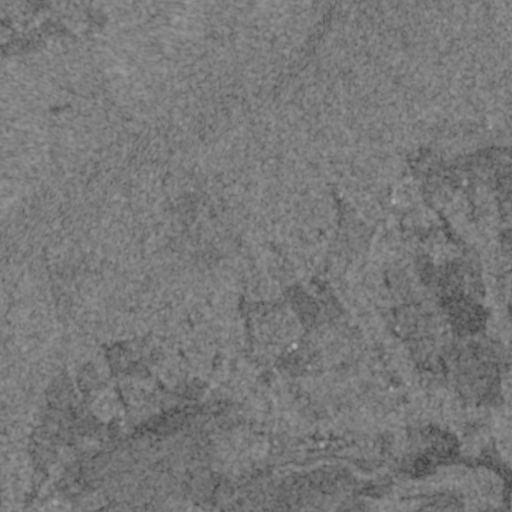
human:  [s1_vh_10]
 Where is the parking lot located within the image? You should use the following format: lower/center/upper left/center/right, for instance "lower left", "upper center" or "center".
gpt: The parking lot is located in the upper center of the image.
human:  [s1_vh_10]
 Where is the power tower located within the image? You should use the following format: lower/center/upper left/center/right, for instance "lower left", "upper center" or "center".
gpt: The power tower is located in the lower of the image.
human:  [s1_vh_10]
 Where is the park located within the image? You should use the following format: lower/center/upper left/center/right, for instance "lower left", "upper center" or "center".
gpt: There is no park in the image.

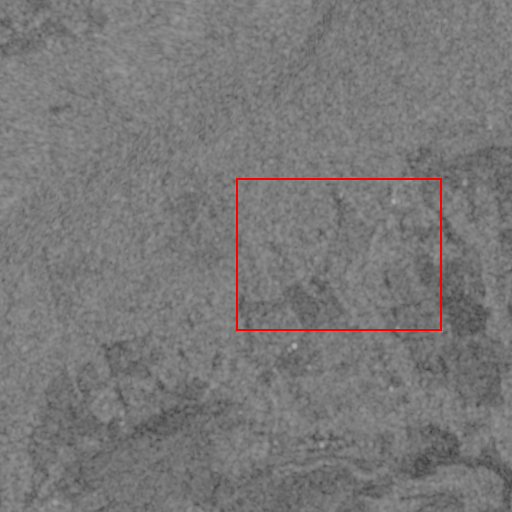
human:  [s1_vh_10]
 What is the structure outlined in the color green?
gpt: There is no green outline.
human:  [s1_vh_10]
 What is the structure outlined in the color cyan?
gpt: There is no structure outlined in cyan.